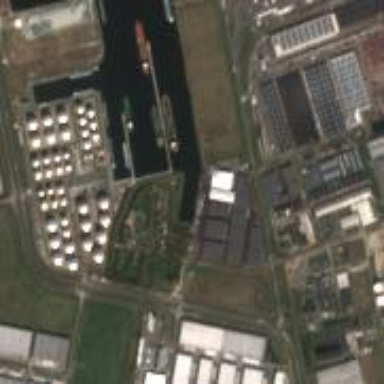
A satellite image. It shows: Industrial area designated as oil terminal for benzine.